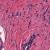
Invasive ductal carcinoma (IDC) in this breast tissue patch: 0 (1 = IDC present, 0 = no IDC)